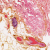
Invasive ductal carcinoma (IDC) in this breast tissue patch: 0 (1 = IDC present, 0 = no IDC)